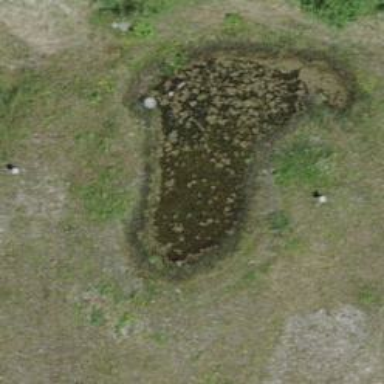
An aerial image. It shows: Peaceful pond surrounded by nature.